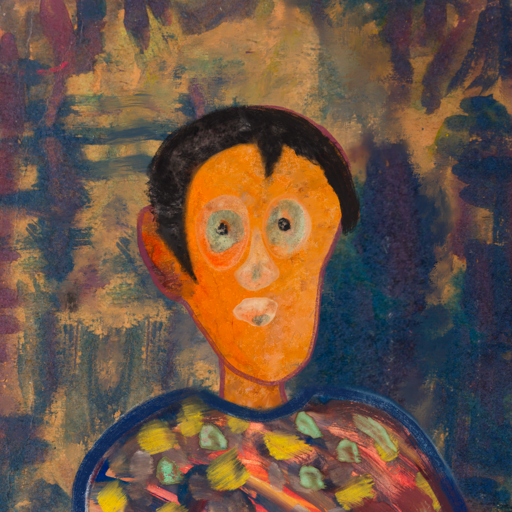
Background: InTheSun, Head And Neck Front: Hypocrite, Face Front: Childish, Bust: Mother_And_Son_Mother, Hair Front: Roy_Bahadur, Head Accessory: Blank, Second Necklace: Blank, Necklace: Blank, Baby: Blank